【题型】证明题　【知识点】解析几何　【难度】hard
已知抛物线 $y^2=x$, 过 $P(1,1)$ 且斜率为相反数的直线 $PA, PB$ 交抛物线于 $A, B$ 两点（异于点 $P$）, 点 $H$ 为 $\triangle PAB$ 的垂心.

(1)证明: 点 $H$ 在定直线上;

(2)若有且仅有 2 个不同的 $\triangle HAB$ 面积为 $S$, 求 $S$ 的值.
【解答】
【详解】（1）设 $A(y_1^2, y_1), B(y_2^2, y_2)$,

由题意可知, $k_{PA} + k_{PB} = 0$,

即 $\frac{y_1-1}{y_1^2-1} + \frac{y_2-1}{y_2^2-1} = 0$,

整理为 $\frac{1}{y_1+1} + \frac{1}{y_2+1} = \frac{y_2+1+y_1+1}{(y_1+1)(y_2+1)} = 0$,

得 $y_1+y_2 = -2$,

设 $H(x, y)$, 因为 $H$ 为 $\triangle PAB$ 的垂心,

则由 $\overrightarrow{HP} \cdot \overrightarrow{AB} = \overrightarrow{HP} \cdot (\overrightarrow{HB} - \overrightarrow{HA}) = \overrightarrow{HP} \cdot \overrightarrow{HB} - \overrightarrow{HP} \cdot \overrightarrow{HA} = 0$,

$\overrightarrow{HA} = (y_1^2-x, y_1-y), \overrightarrow{HB} = (y_2^2-x, y_2-y), \overrightarrow{HP} = (1-x, 1-y)$,

所以 $\overrightarrow{HP} \cdot \overrightarrow{HB} = \overrightarrow{HP} \cdot \overrightarrow{HA}$

$(1-x)(y_1^2-x) + (1-y)(y_1-y) = (1-x)(y_2^2-x) + (1-y)(y_2-y)$,

$(1-x)(y_1^2-x-y_2^2+x) + (1-y)(y_1-y-y_2+y) = 0$,

$(1-x)(y_1+y_2)(y_1-y_2) + (1-y)(y_1-y_2) = 0$,

$-2(1-x)(y_1-y_2) + (1-y)(y_1-y_2) = 0$

$(y_1-y_2)[-2(1-x)+1-y] = 0, y_1 \neq y_2$,

所以 $-2(1-x)+1-y = 0$, 整理为 $2x-y-1 = 0$,

所以点 $H$ 在定直线 $2x-y-1 = 0$ 上；

由（1）知, $\overrightarrow{HA} \cdot \overrightarrow{HB} = \overrightarrow{HP} \cdot \overrightarrow{HA}$,

$(y_1^2-x)(y_2^2-x) + (y_1-y)(y_2-y) = (1-x)(y_1^2-x) + (1-y)(y_1-y)$,

$(y_1^2-x)(y_2^2-1) + (y_1-y)(y_2-1) = 0$,

因为 $y_2 \neq 1$, 所以 $(y_1^2-x)(y_2+1) + (y_1-y) = 0$,

又 $\begin{cases} y_1+y_2 = -2 \\ y = 2x-1 \end{cases}$, 所以 $(y_1^2-x)(-1-y_1) + y_1 + 1 - 2x = 0$,

$y_1^3 + y_1^2 - y_1 - 1 = xy_1 - x$,

$y_1(y_1+1)(y_1-1) + (y_1+1)(y_1-1) = x(y_1-1)$,

又因为 $y_1 \neq 1$, 则 $y_1(y_1+1) + (y_1+1) = x$, 得 $x = (y_1+1)^2$,

根据图象可知, 三角形 $HAB$ 的面积转化为如图矩形面积减去三个直角三角形的面积,

$S = \left| (y_2-y)(y_2^2-y_1^2) - \frac{1}{2}(y_1-y)(x-y_1^2) - \frac{1}{2}(y_2-y)(y_2^2-x) - \frac{1}{2}(y_2-y_1)(y_2^2-y_1^2) \right|$,

$= \left| (y_2^2-y_1^2) \left[ y_2-y-\frac{1}{2}(y_2-y_1) \right] - \frac{1}{2} \left[ (y_1-y)(x-y_1^2) + (y_2-y)(y_2^2-x) \right] \right|$,

$= \left| (y_1^2-y_2^2) \left[ -\frac{1}{2}(y_1+y_2)+y \right] - \frac{1}{2} \left[ x(y_1-y_2) - (y_1^3-y_2^3) + y(y_1^2-y_2^2) \right] \right|$

因为 $y_1+y_2 = -2$, 所以上式化简为,

$= \left| (y_1-y_2) \left[ -2(y+1) - \frac{1}{2}(x-4+y_1y_2-2y) \right] \right|$

$= \left| (y_1-y_2) \left( -y - \frac{1}{2}x - \frac{1}{2}y_1y_2 \right) \right|$

又因为 $y=2x-1, x=(y_1+1)^2$, 以及 $y_2 = -2-y_1$, 上式化简为,

$= \left| 4(y_1+1)^3 - (y_1+1) \right|$

设 $t=y_1+1 (t \neq 2)$, 不妨设 $y_1 > y_2$,

又 $y_1+y_2 = -2, y_1 = -2-y_2 > -2-y_1$, 得 $y_1 > -1$, 即 $t > 0$,

则 $S = |4t^3 - t|, t \in (0, 2) \cup (2, +\infty)$,

设 $g(t) = 4t^3 - t (t > 0), g'(t) = 12t^2 - 1 = 0$, 得 $t = \frac{\sqrt{3}}{6}$ 或 $t = -\frac{\sqrt{3}}{6}$ (舍),

当 $t \in \left( 0, \frac{\sqrt{3}}{6} \right)$ 时, $g'(t) < 0, g(t)$ 单调递减,

当 $t \in \left( \frac{\sqrt{3}}{6}, +\infty \right)$ 时, $g'(t) > 0, g(t)$ 单调递增,

所以当 $t = \frac{\sqrt{3}}{6}$ 时, 函数 $g(t)$ 取得最小值 $-\frac{\sqrt{3}}{9}$, 且 $g(2) = 30$,

作出函数 $|g(t)| = |4t^3 - t|$ 的图象,

又要使 $S = |g(t)|$ 在 $t \in (0, 2) \cup (2, +\infty)$ 时有两解, 则只能 $S = \frac{\sqrt{3}}{9}$,

综上所述, $S = \frac{\sqrt{3}}{9}$
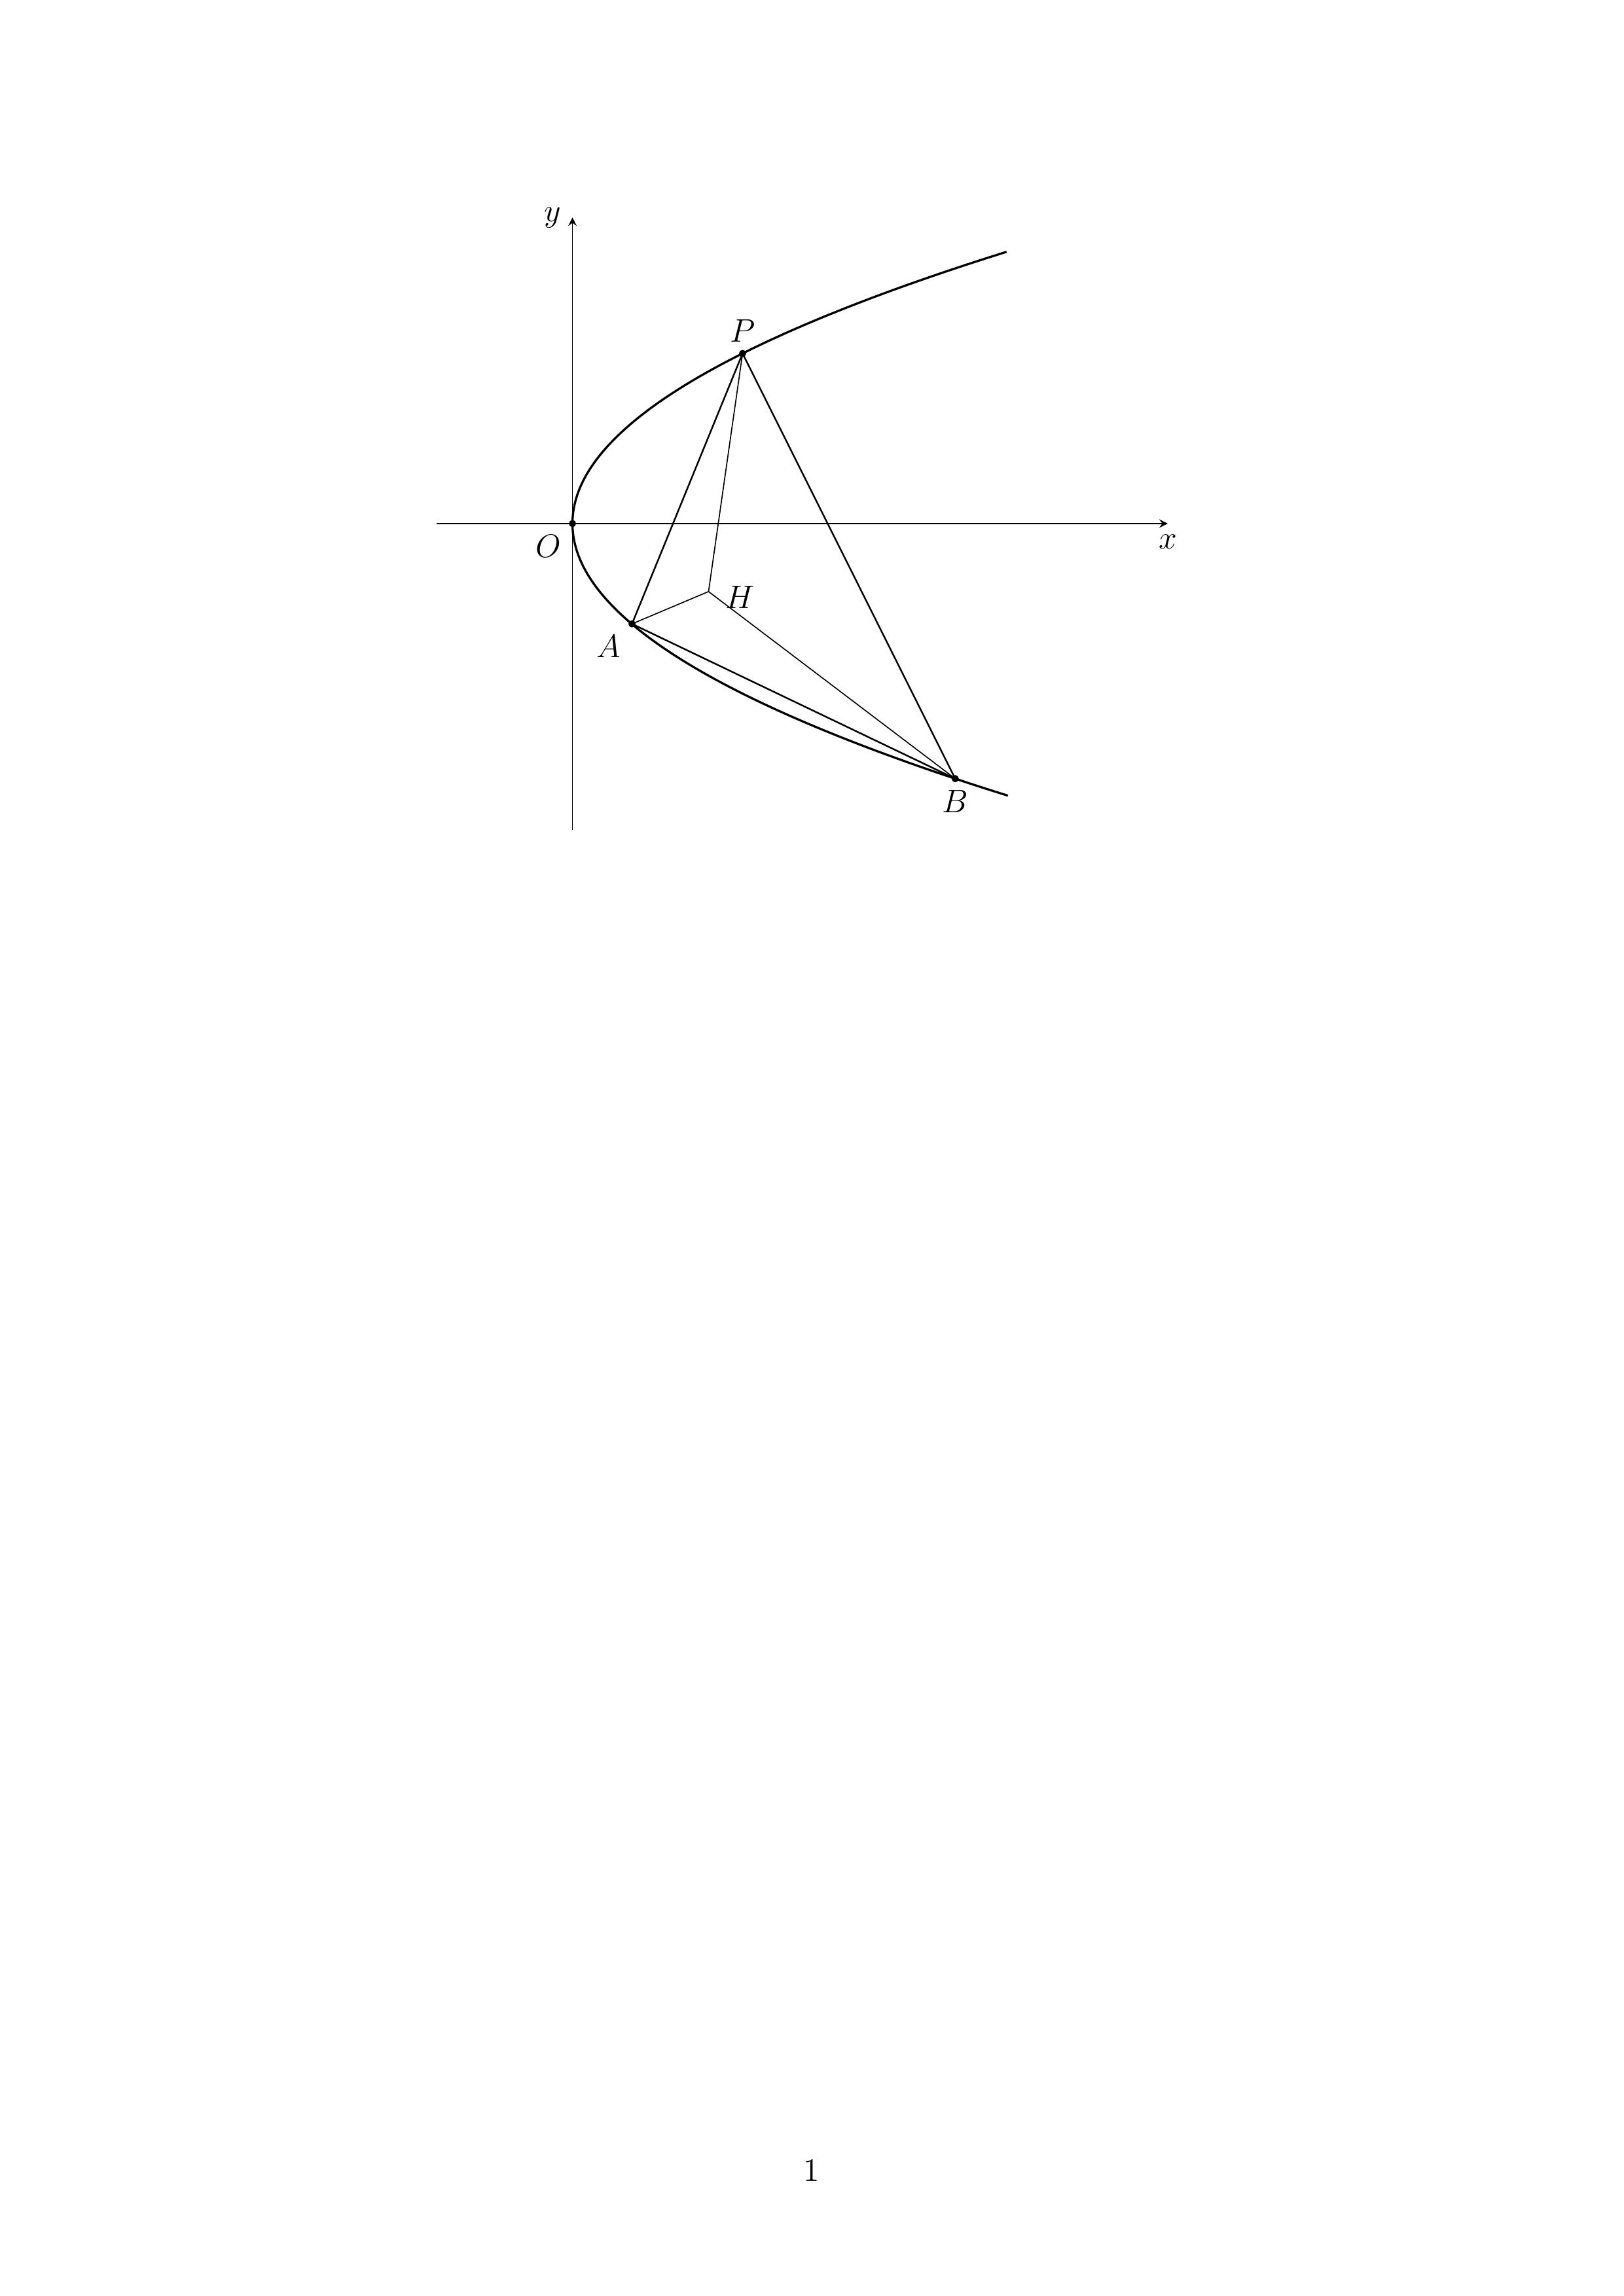
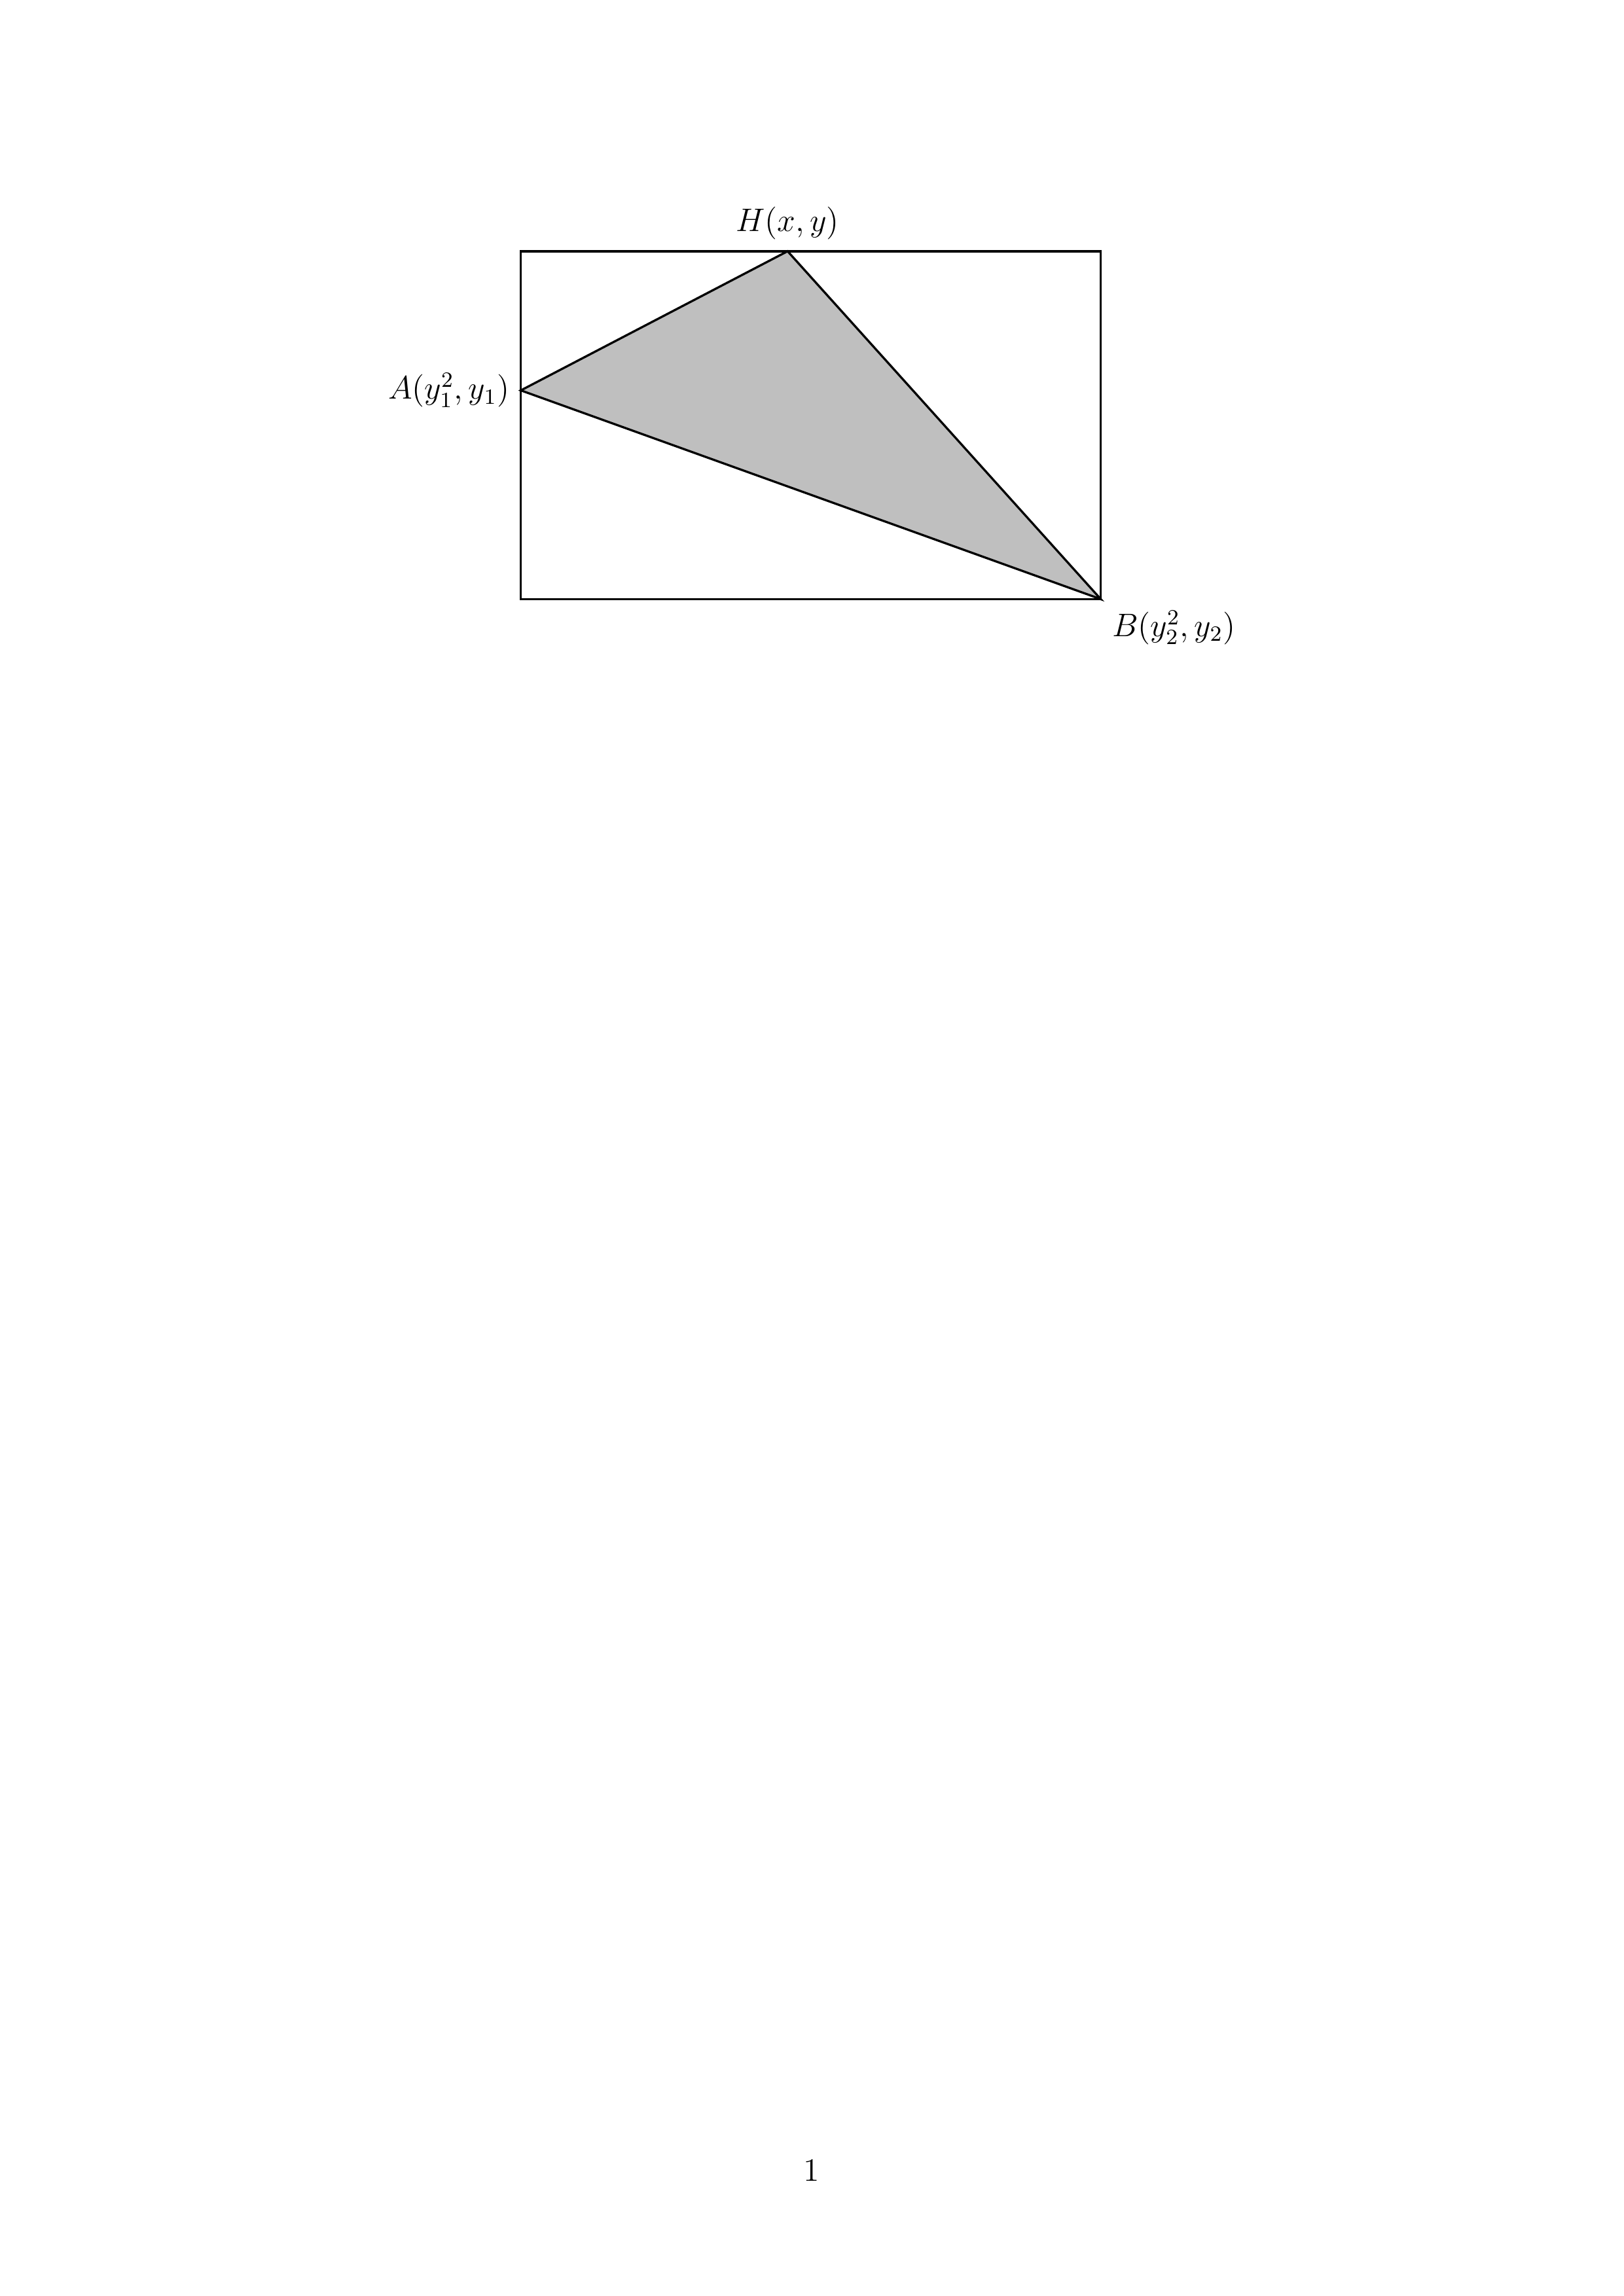
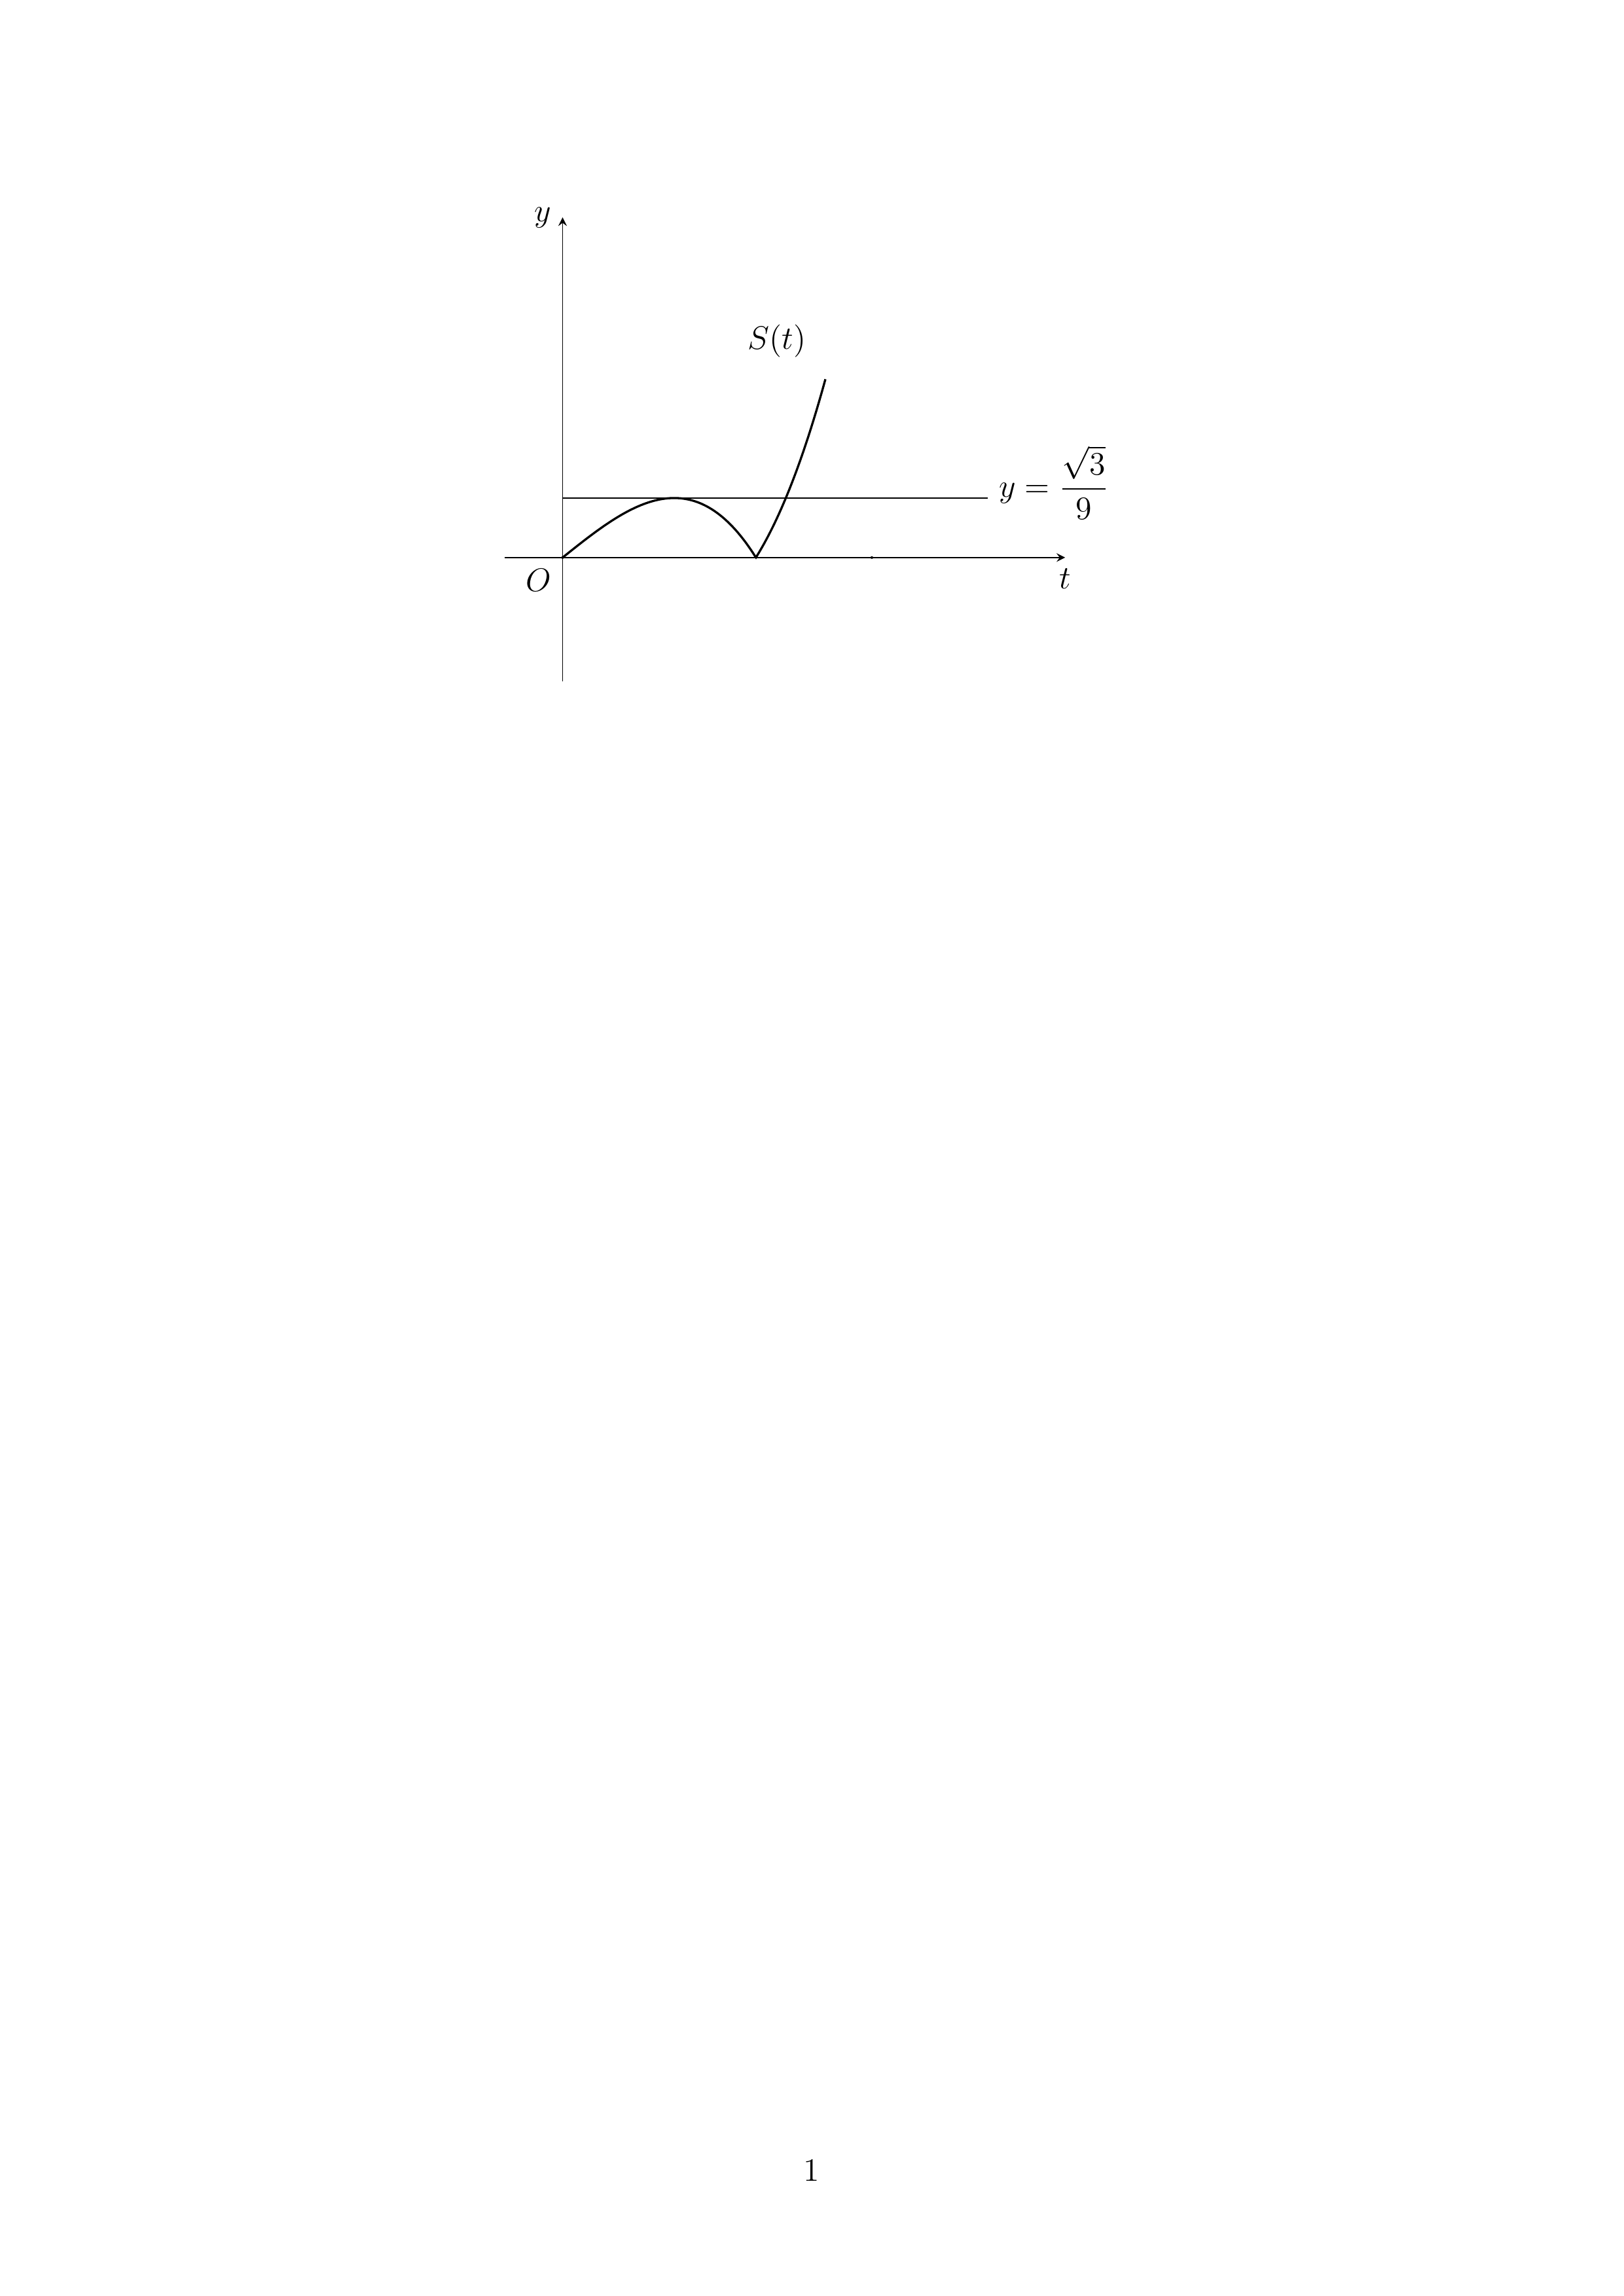